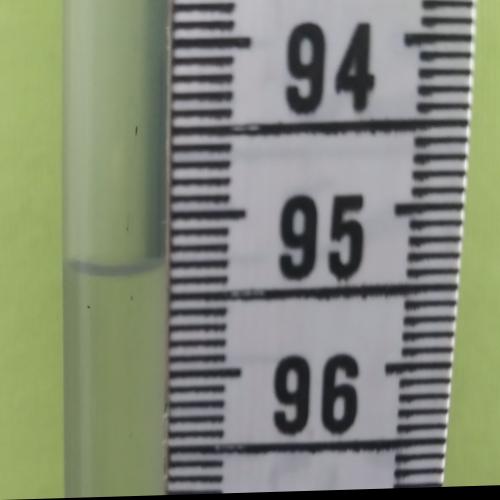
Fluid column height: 95.3 cm